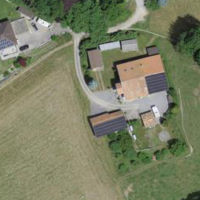
EUNIS habitat code: 52
Species observed at this site:
Lamium galeobdolon